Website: crate-barrel
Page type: customer-info-address
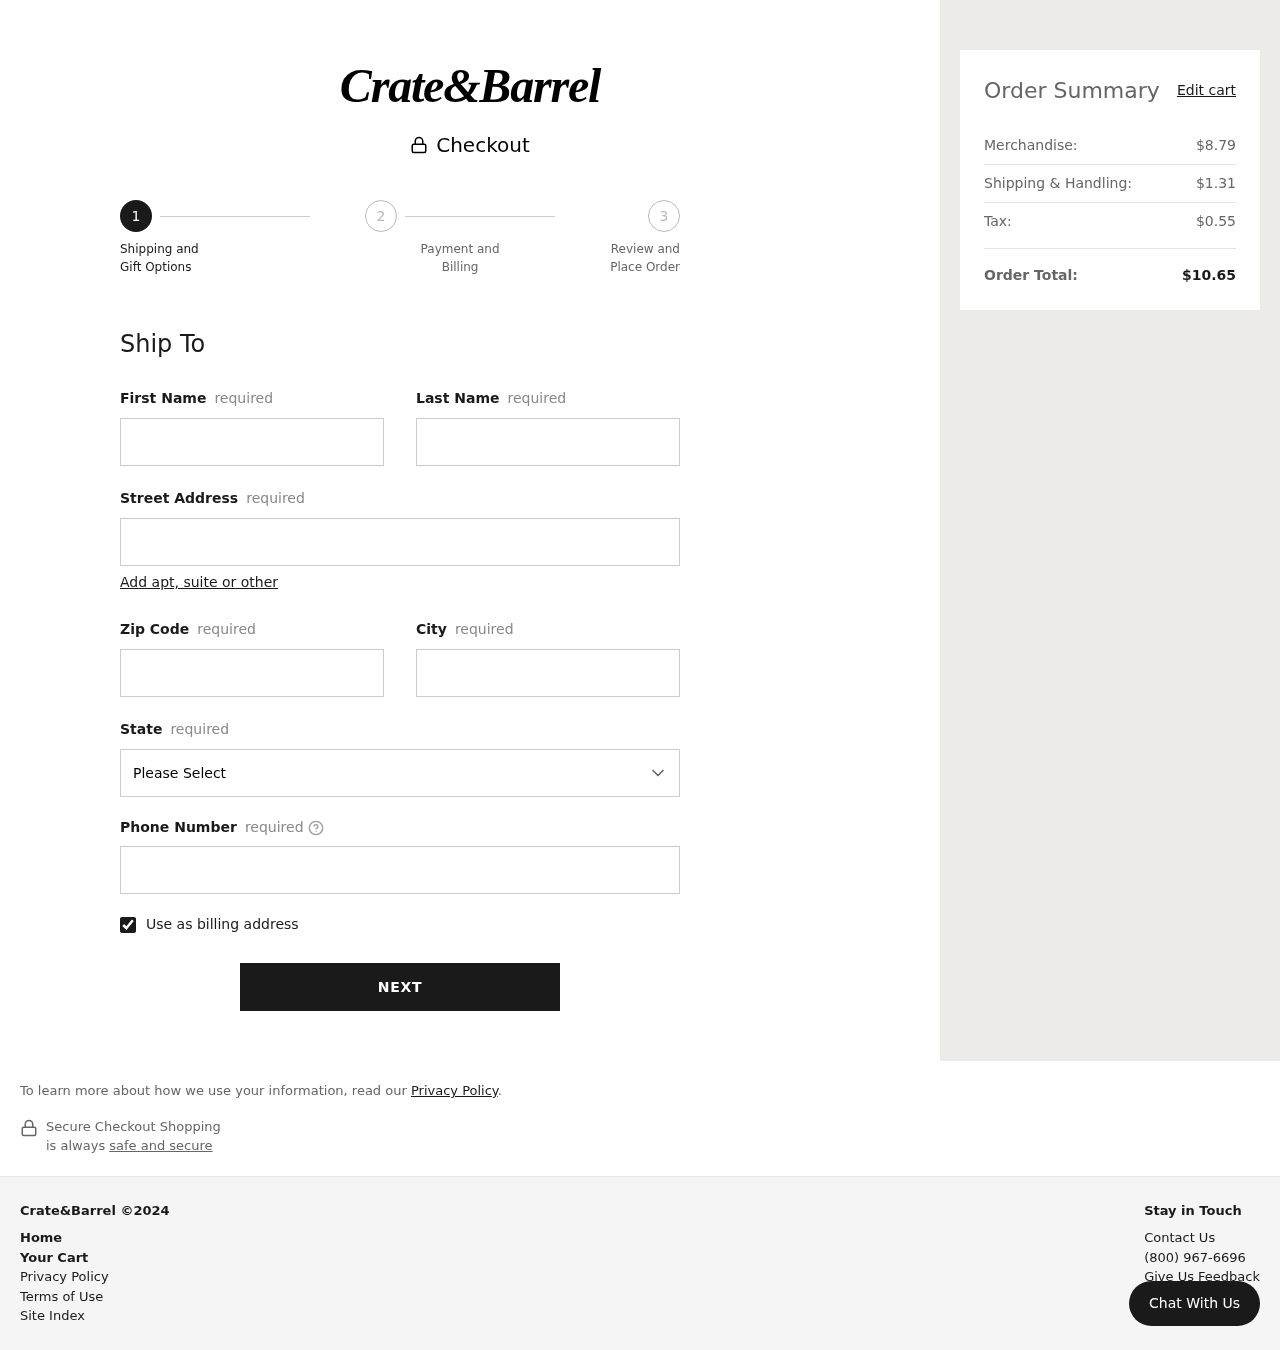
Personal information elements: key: PII_CITY
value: North Michael
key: PII_FIRSTNAME
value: Roberto
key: PII_LASTNAME
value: Campbell
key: PII_PHONE
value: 3069639542
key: PII_POSTCODE
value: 20194
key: PII_STATE
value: Nevada
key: PII_STREET
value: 49568 Baldwin Knoll Suite 623
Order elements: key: ORDER_SUBTOTAL
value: $8.79
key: ORDER_SHIPPING_COST
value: $1.31
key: ORDER_TAX
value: $0.55
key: ORDER_TOTAL
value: $10.65